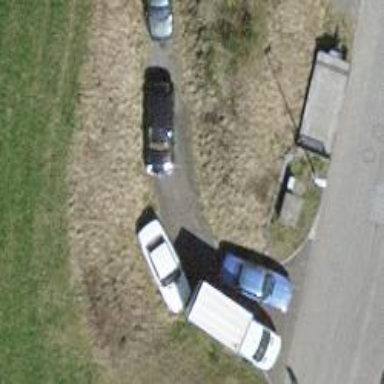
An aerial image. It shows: Driveway track.